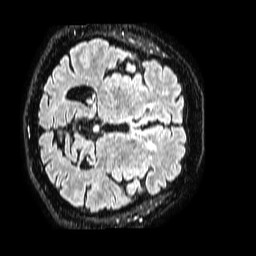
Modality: FLAIR
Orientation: axial
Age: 67
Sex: male
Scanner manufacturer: philips
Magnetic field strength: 1.5 T
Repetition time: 4.8 s
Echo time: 0.3 s